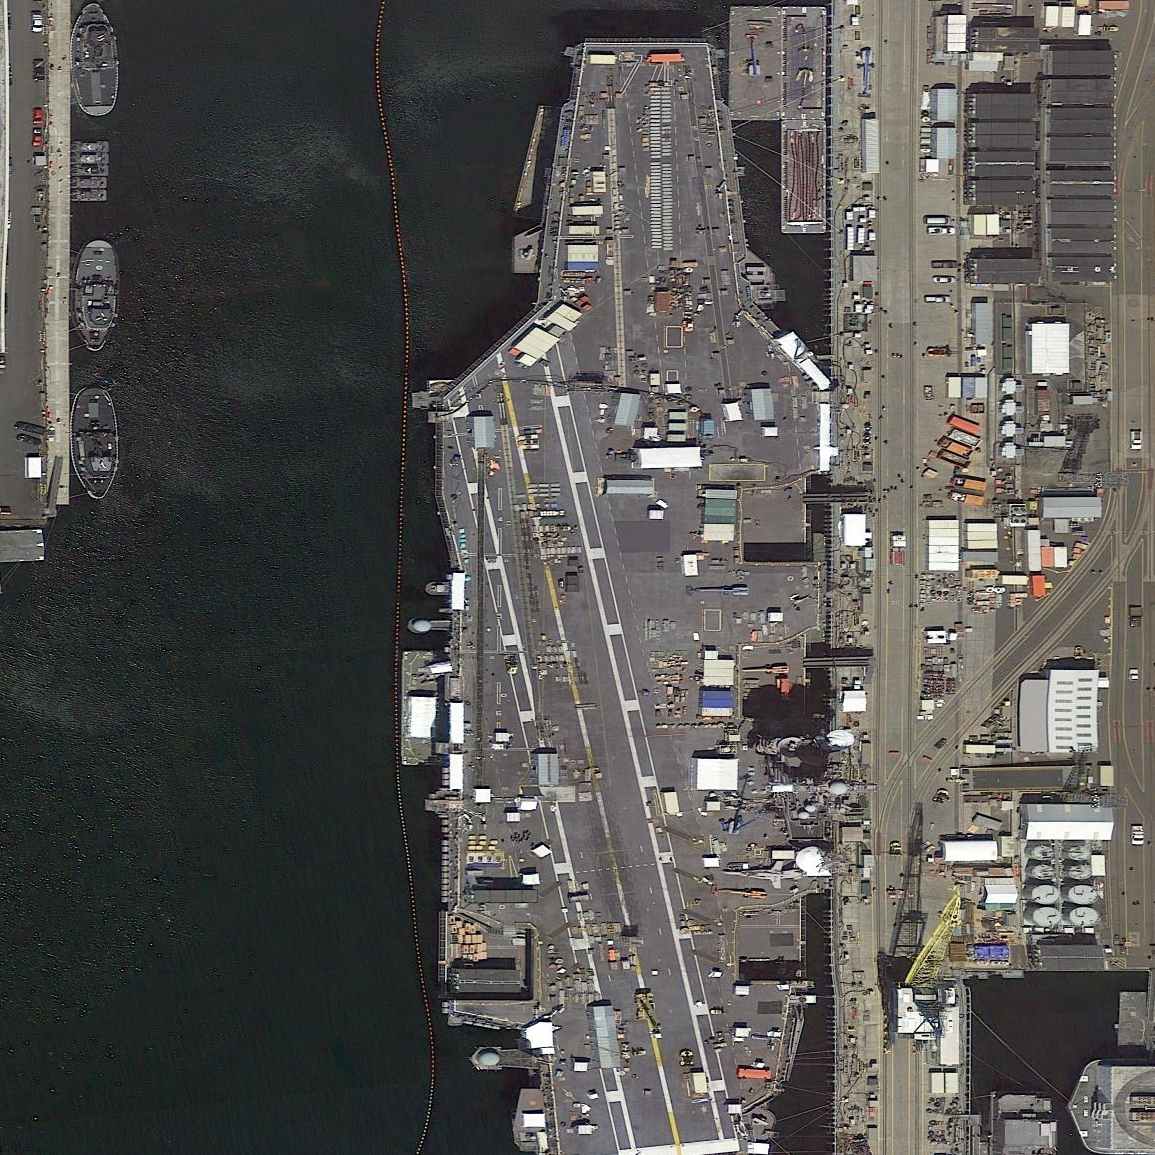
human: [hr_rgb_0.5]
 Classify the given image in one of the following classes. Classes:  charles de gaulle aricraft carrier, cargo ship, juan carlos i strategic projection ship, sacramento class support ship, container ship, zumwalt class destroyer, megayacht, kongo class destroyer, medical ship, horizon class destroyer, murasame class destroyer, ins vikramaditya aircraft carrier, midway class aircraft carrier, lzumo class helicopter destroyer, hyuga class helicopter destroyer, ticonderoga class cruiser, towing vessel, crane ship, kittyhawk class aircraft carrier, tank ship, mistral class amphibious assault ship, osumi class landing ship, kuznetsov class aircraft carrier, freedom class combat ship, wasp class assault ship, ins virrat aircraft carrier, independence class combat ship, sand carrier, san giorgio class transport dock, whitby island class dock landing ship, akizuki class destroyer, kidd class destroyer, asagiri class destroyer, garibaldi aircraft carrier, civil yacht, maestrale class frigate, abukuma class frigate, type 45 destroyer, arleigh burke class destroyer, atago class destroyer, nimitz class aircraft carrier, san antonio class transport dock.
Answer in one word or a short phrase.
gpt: Nimitz class aircraft carrier